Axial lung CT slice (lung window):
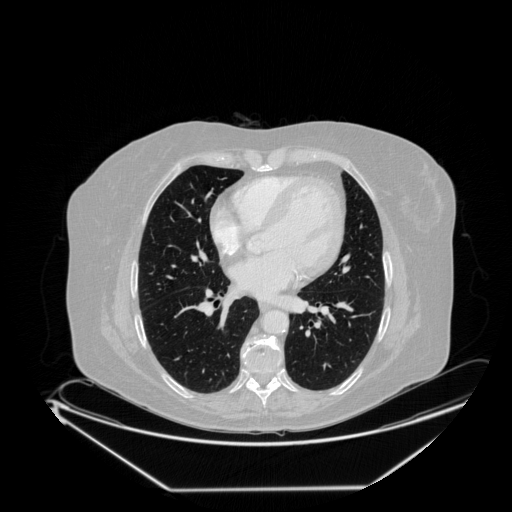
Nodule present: no